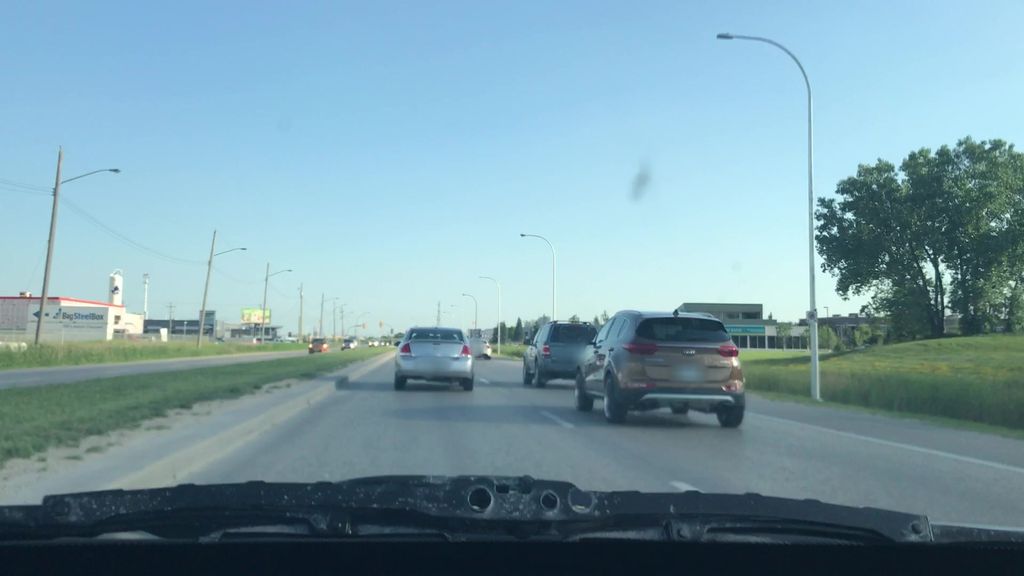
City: winnipeg